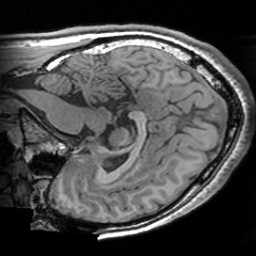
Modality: T1w
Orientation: sagittal
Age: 18
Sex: male
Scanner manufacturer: siemens
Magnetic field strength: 3 T
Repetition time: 1.63 s
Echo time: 0.00311 s